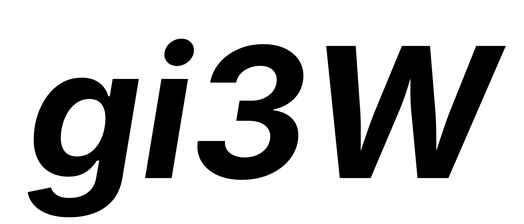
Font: Inter-Italic_Bold_Italic